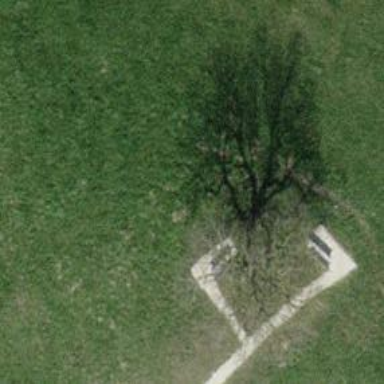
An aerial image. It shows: Brown bench in the vicinity.